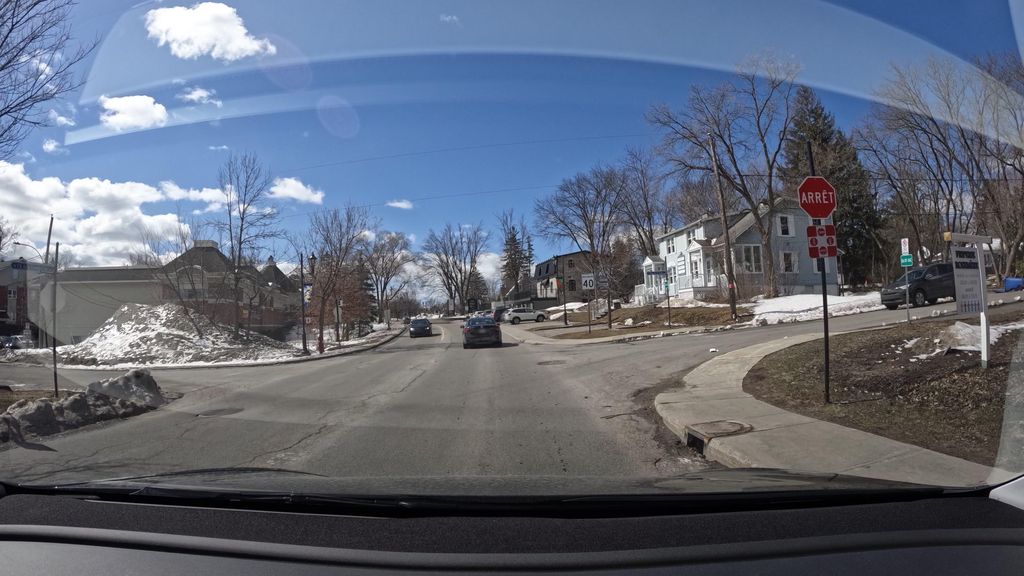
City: montreal